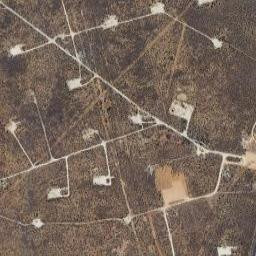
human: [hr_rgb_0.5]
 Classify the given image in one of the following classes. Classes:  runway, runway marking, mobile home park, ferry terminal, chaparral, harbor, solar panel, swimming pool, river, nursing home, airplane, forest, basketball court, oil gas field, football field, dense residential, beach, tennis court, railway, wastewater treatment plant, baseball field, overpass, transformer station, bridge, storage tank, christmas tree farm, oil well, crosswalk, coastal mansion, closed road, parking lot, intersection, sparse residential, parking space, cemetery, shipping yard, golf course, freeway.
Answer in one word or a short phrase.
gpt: oil gas field